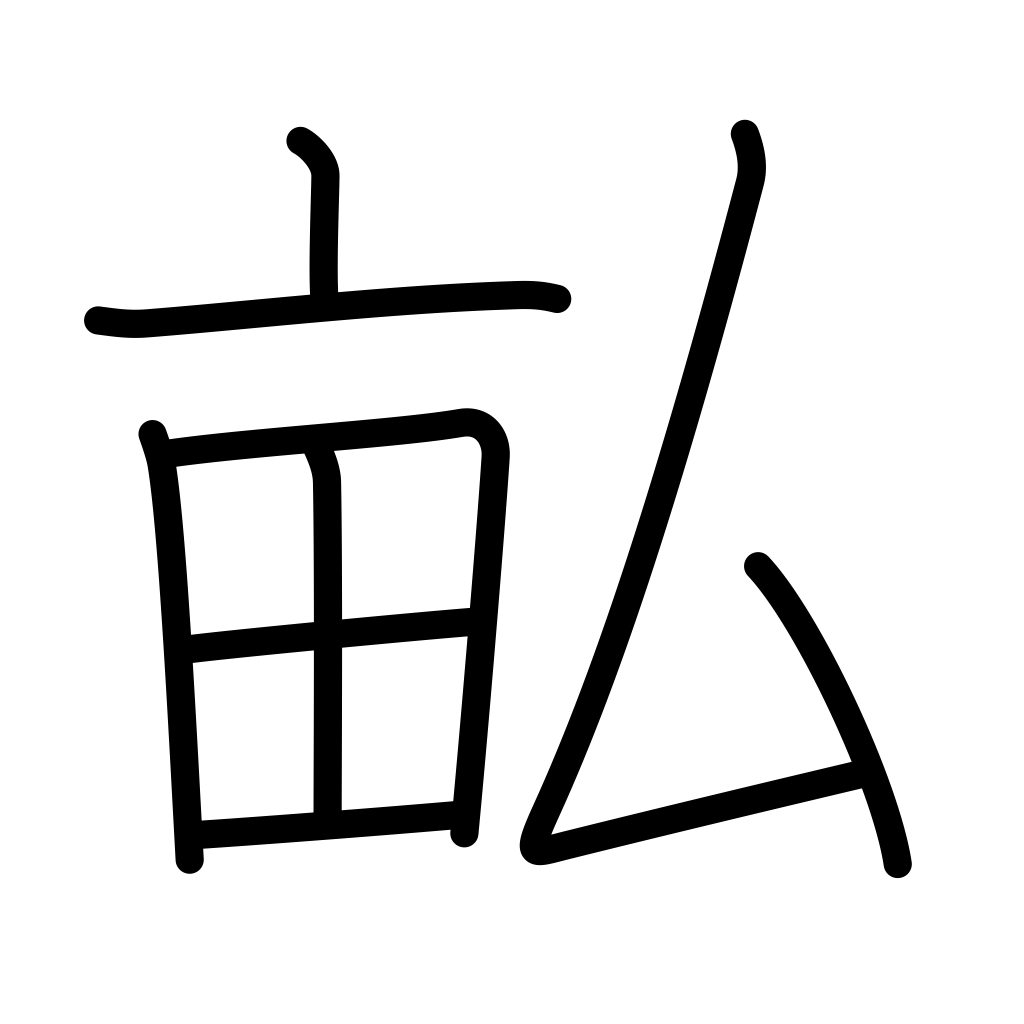
Meaning: Chinese land measure, fields